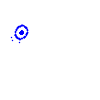
Particle: electron